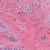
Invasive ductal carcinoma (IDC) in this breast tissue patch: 1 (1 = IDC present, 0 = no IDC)